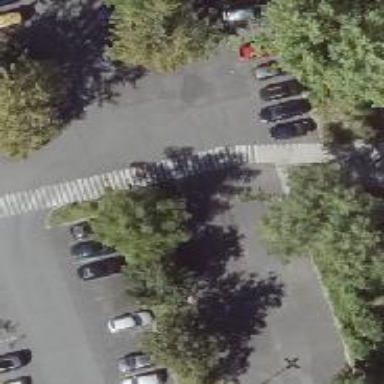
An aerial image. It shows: Uncontrolled zebra crossing on the road.